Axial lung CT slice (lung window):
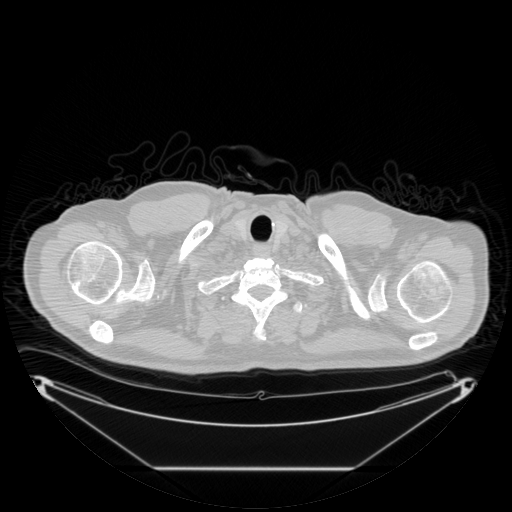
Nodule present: no